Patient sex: F
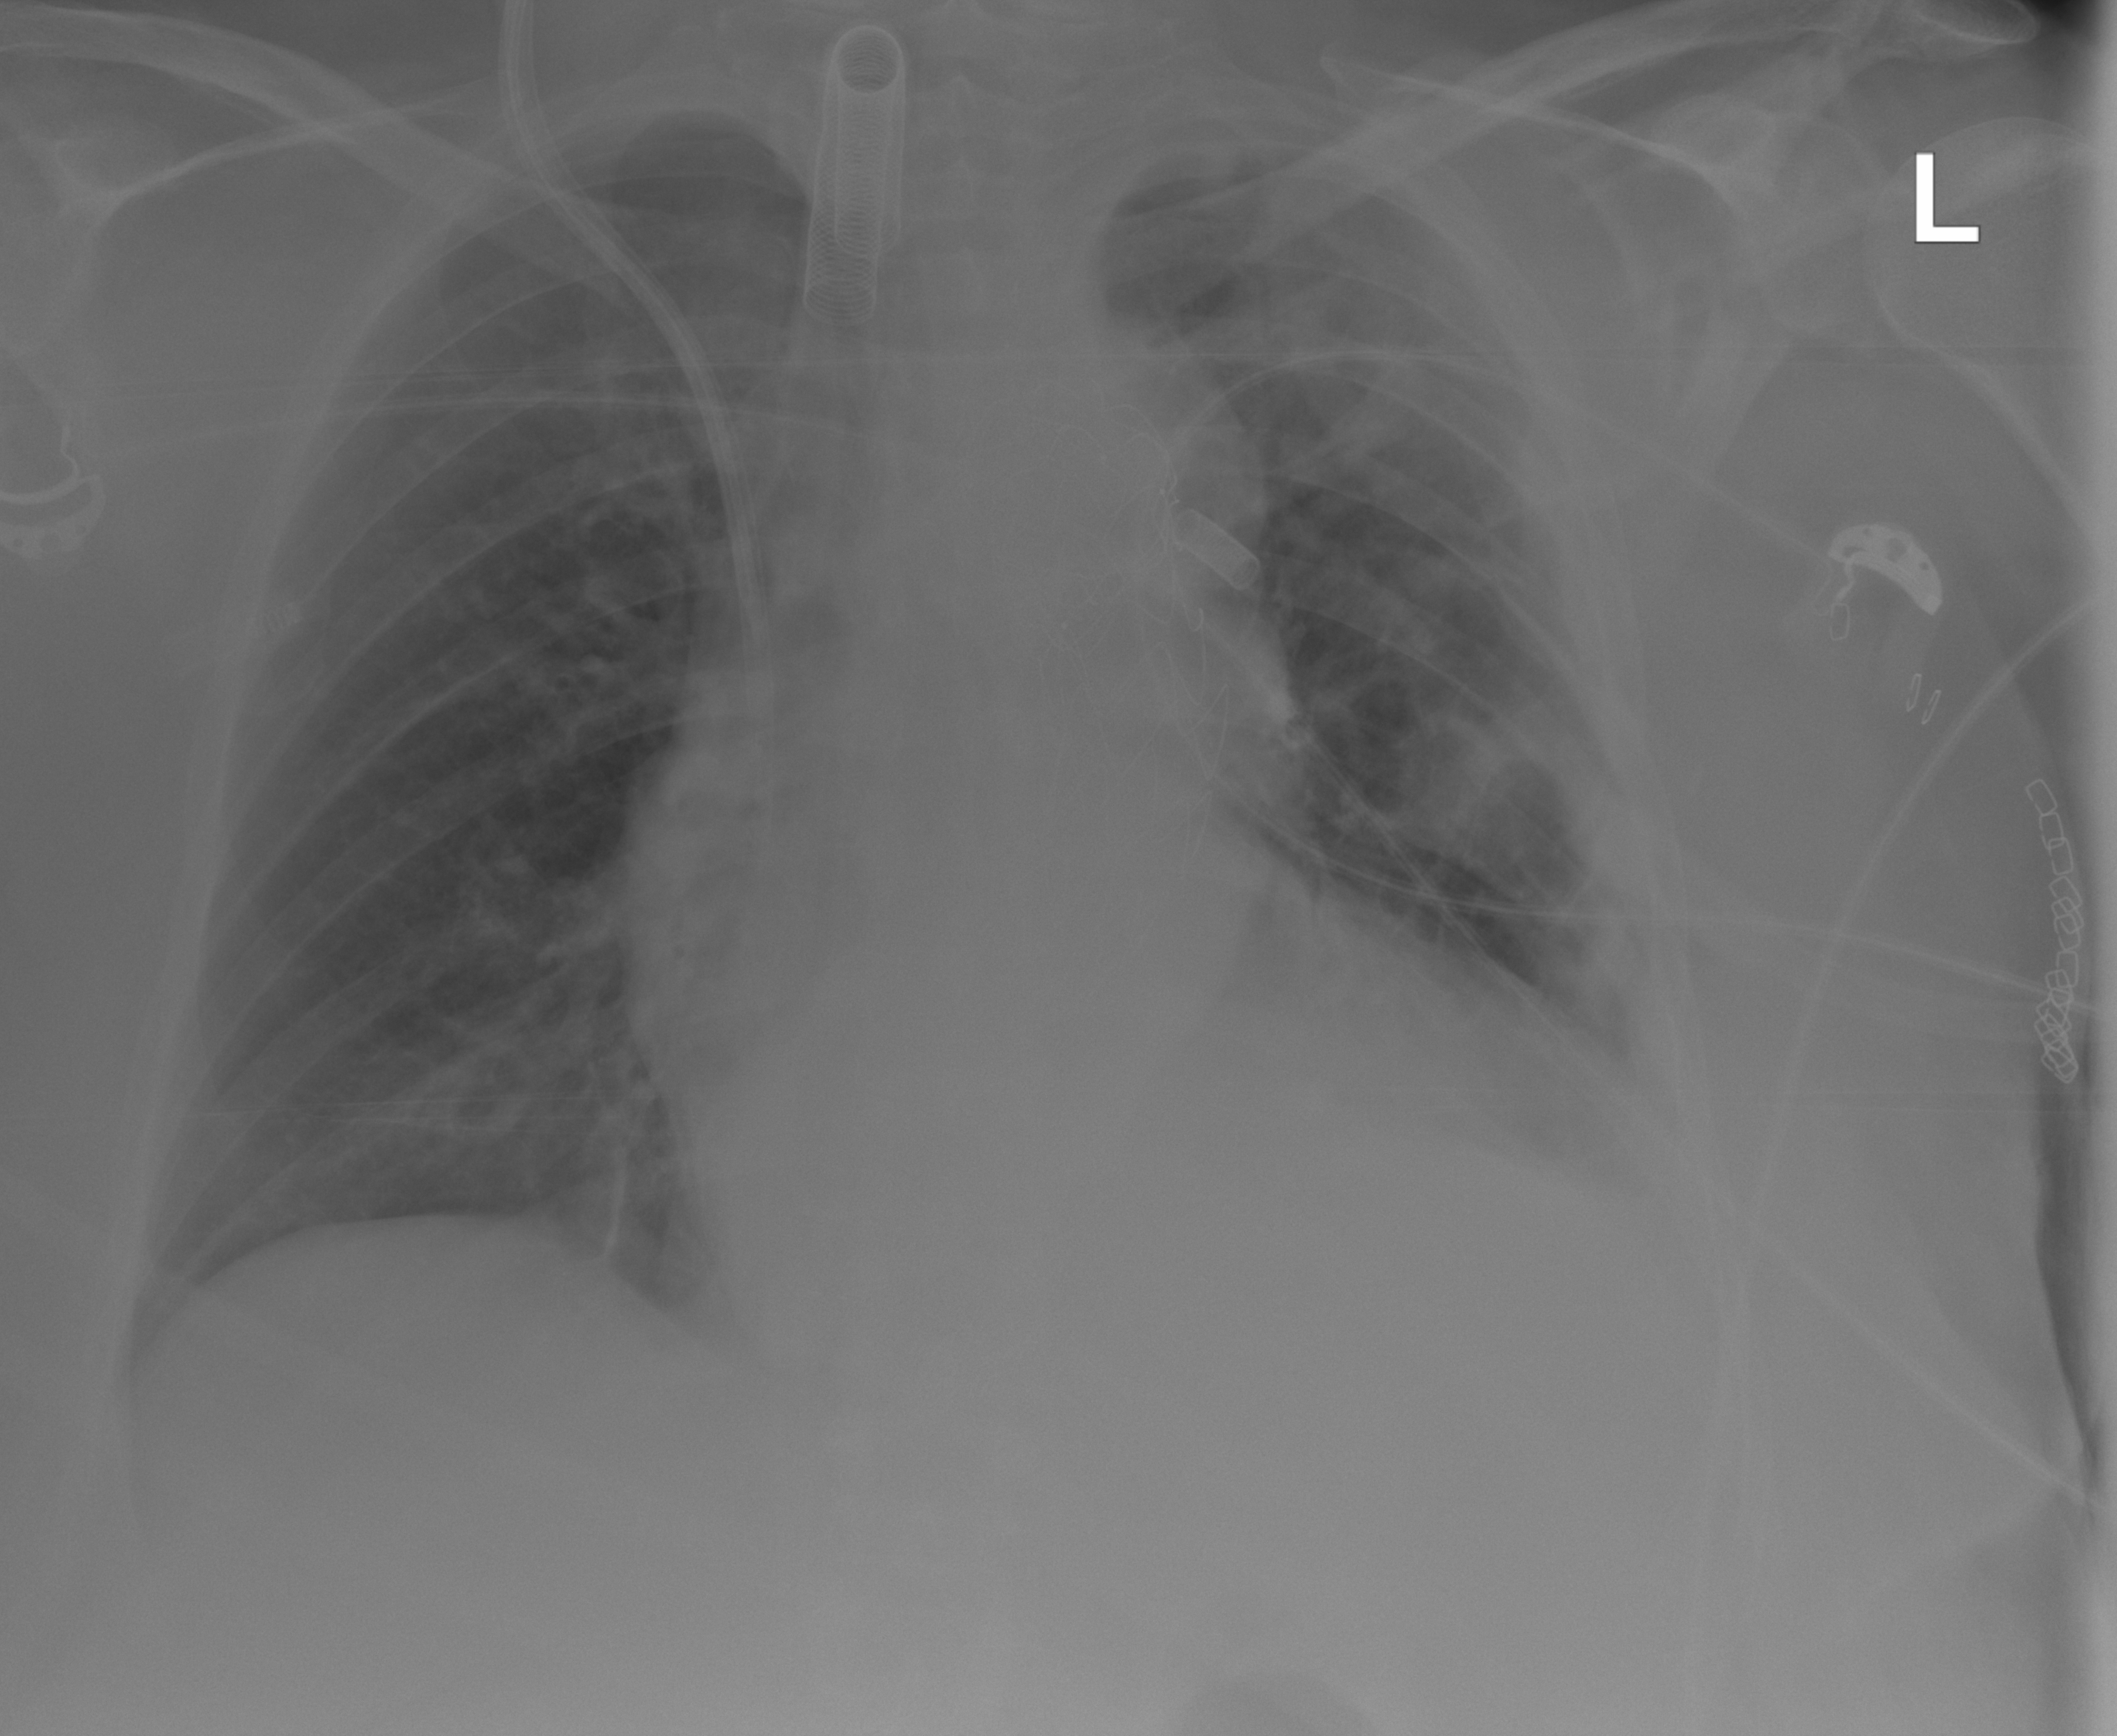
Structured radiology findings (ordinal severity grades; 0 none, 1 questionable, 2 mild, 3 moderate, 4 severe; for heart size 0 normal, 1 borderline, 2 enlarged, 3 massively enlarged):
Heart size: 2
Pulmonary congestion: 0
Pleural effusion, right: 0
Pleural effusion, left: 2
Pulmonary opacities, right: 0
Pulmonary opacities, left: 1
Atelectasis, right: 2
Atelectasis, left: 2